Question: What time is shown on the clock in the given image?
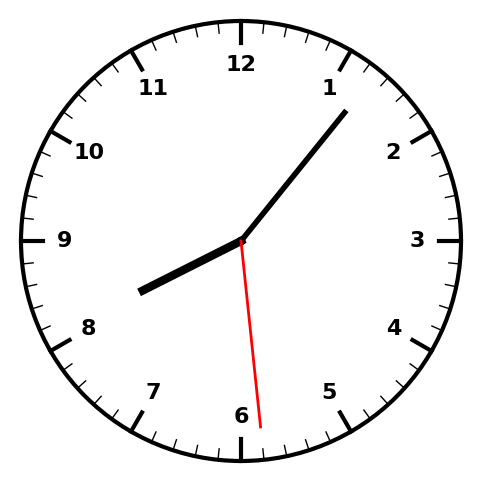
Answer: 08:06:29